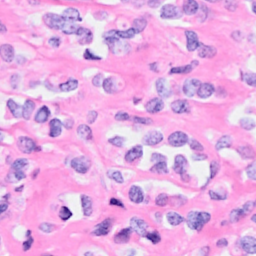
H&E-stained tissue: Breast